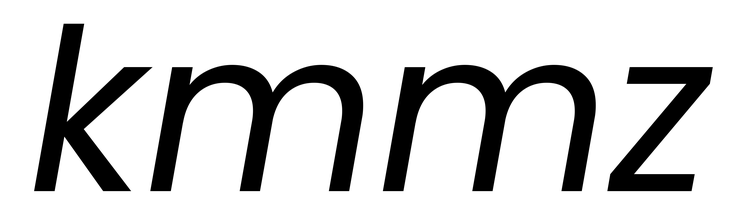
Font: Poppins-Italic